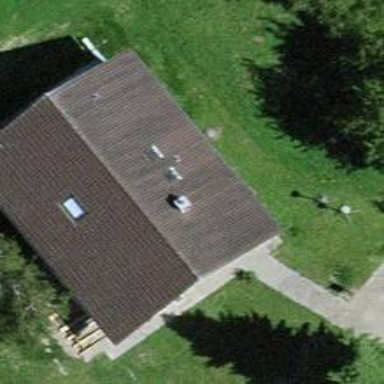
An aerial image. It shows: Residential building with gabled roof.